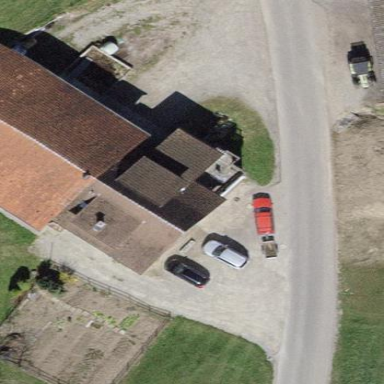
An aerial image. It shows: Farmyard area.